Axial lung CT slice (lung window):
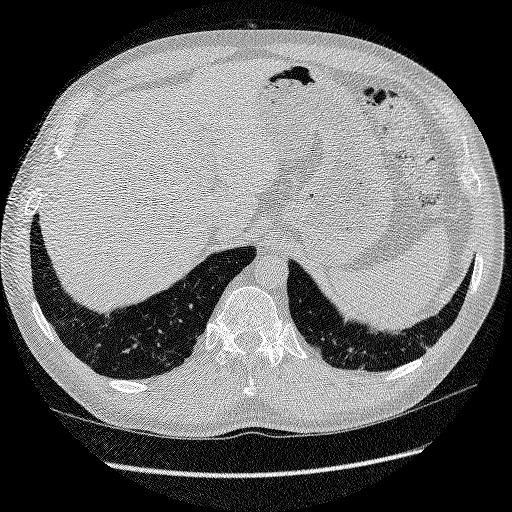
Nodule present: no